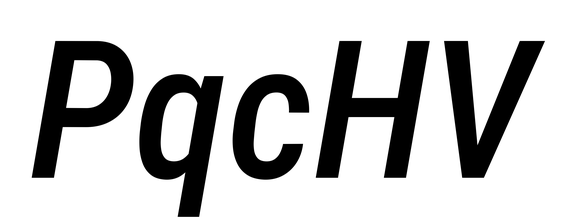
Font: Roboto-Italic_Condensed_Medium_Italic